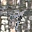
Label: 9